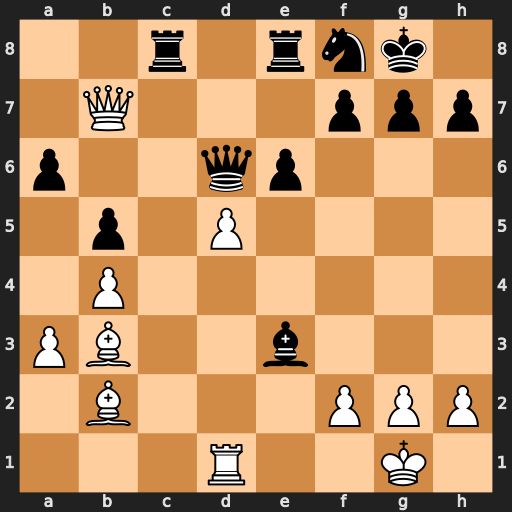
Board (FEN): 2r1rnk1/1Q3ppp/p2qp3/1p1P4/1P6/PB2b3/1B3PPP/3R2K1
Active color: w
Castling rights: -
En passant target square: -
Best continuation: dxe6 Bxf2+ Kf1 Qxd1+ Bxd1 Nxe6 Kxf2